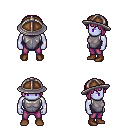
a pixel art fantasy rpg character, male body template, dark elf, purple skin, steel chest armor, magenta pants, pink pageboy hairstyle, chain helm, brown shoes, four views (front, back, left, right), 2x2 character sprite sheet, small pixel art, hard edges, no anti-aliasing